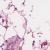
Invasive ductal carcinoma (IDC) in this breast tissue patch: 1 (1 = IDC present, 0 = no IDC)